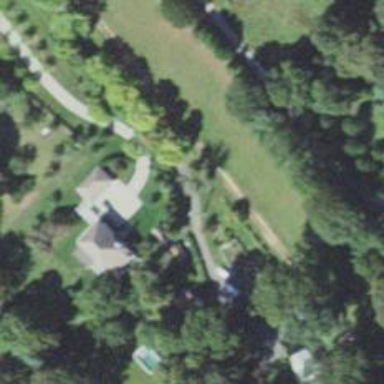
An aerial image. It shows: Residential driveway used as service road.